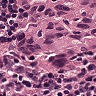
Metastatic tissue present: yes